【题型】解答题　【知识点】解析几何　【难度】easy
某市为庆祝建党104周年, 举办城市发展巡展活动, 巡展的车队要经过一个单行隧道, 隧道横断面由一段抛物线$A_1OA$及一个矩形$A_1C_1CA$的三边组成, 尺寸如图(单位: m).

以隧道横断面抛物线的顶点$O$为原点, 以抛物线的对称轴为$y$轴, 建立如图所示的平面直角坐标系$xOy$, 求该段抛物线$A_1OA$所在抛物线的方程;

为保证安全, 要求车辆顶部与隧道顶部在竖直方向上高度差至少要有0.5米, 若现有一宽3m的载运集装箱车辆需通过该隧道, 请计算车辆的限制高度为多少米? (精确至0.1米)

\vspace{1em}
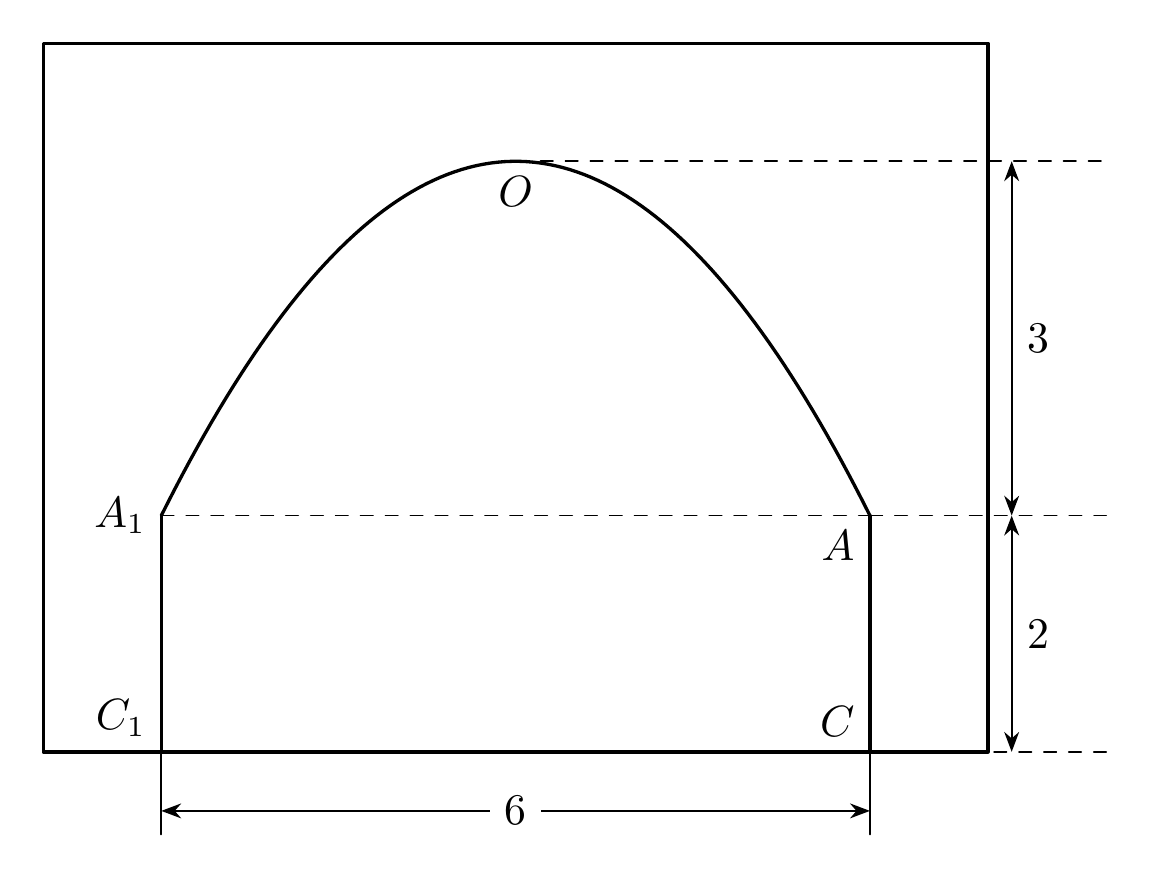
【解答】
\textbf{【答案】} (1) $x^2=-3y$; (2) 3.8米.

\vspace{1em}

\textbf{【解析】} (1) 设抛物线方程为$x^2=-2py(p>0)$, 由图知抛物线经过点$A_1(-3,-3)$,

代入方程可得$-2p\times(-3)=9$, 解得$p=\frac{3}{2}$,

故抛物线$A_1OA$所在抛物线的方程为$x^2=-3y$.

\vspace{1em}

(2) 依题意, 在抛物线上取点$\left(\pm\frac{3}{2},y\right)$, 代入$x^2=-3y$, 解得$y=-\frac{\frac{9}{4}}{3}=-\frac{3}{4}$,

设车辆限高为$h$, 要使装载集装箱的车能安全通过隧道, 需使$h+0.5\leq5-\frac{3}{4}$,

即$h\leq\frac{15}{4}\approx3.8$,

所以车辆的限制高度为3.8米.